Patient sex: F
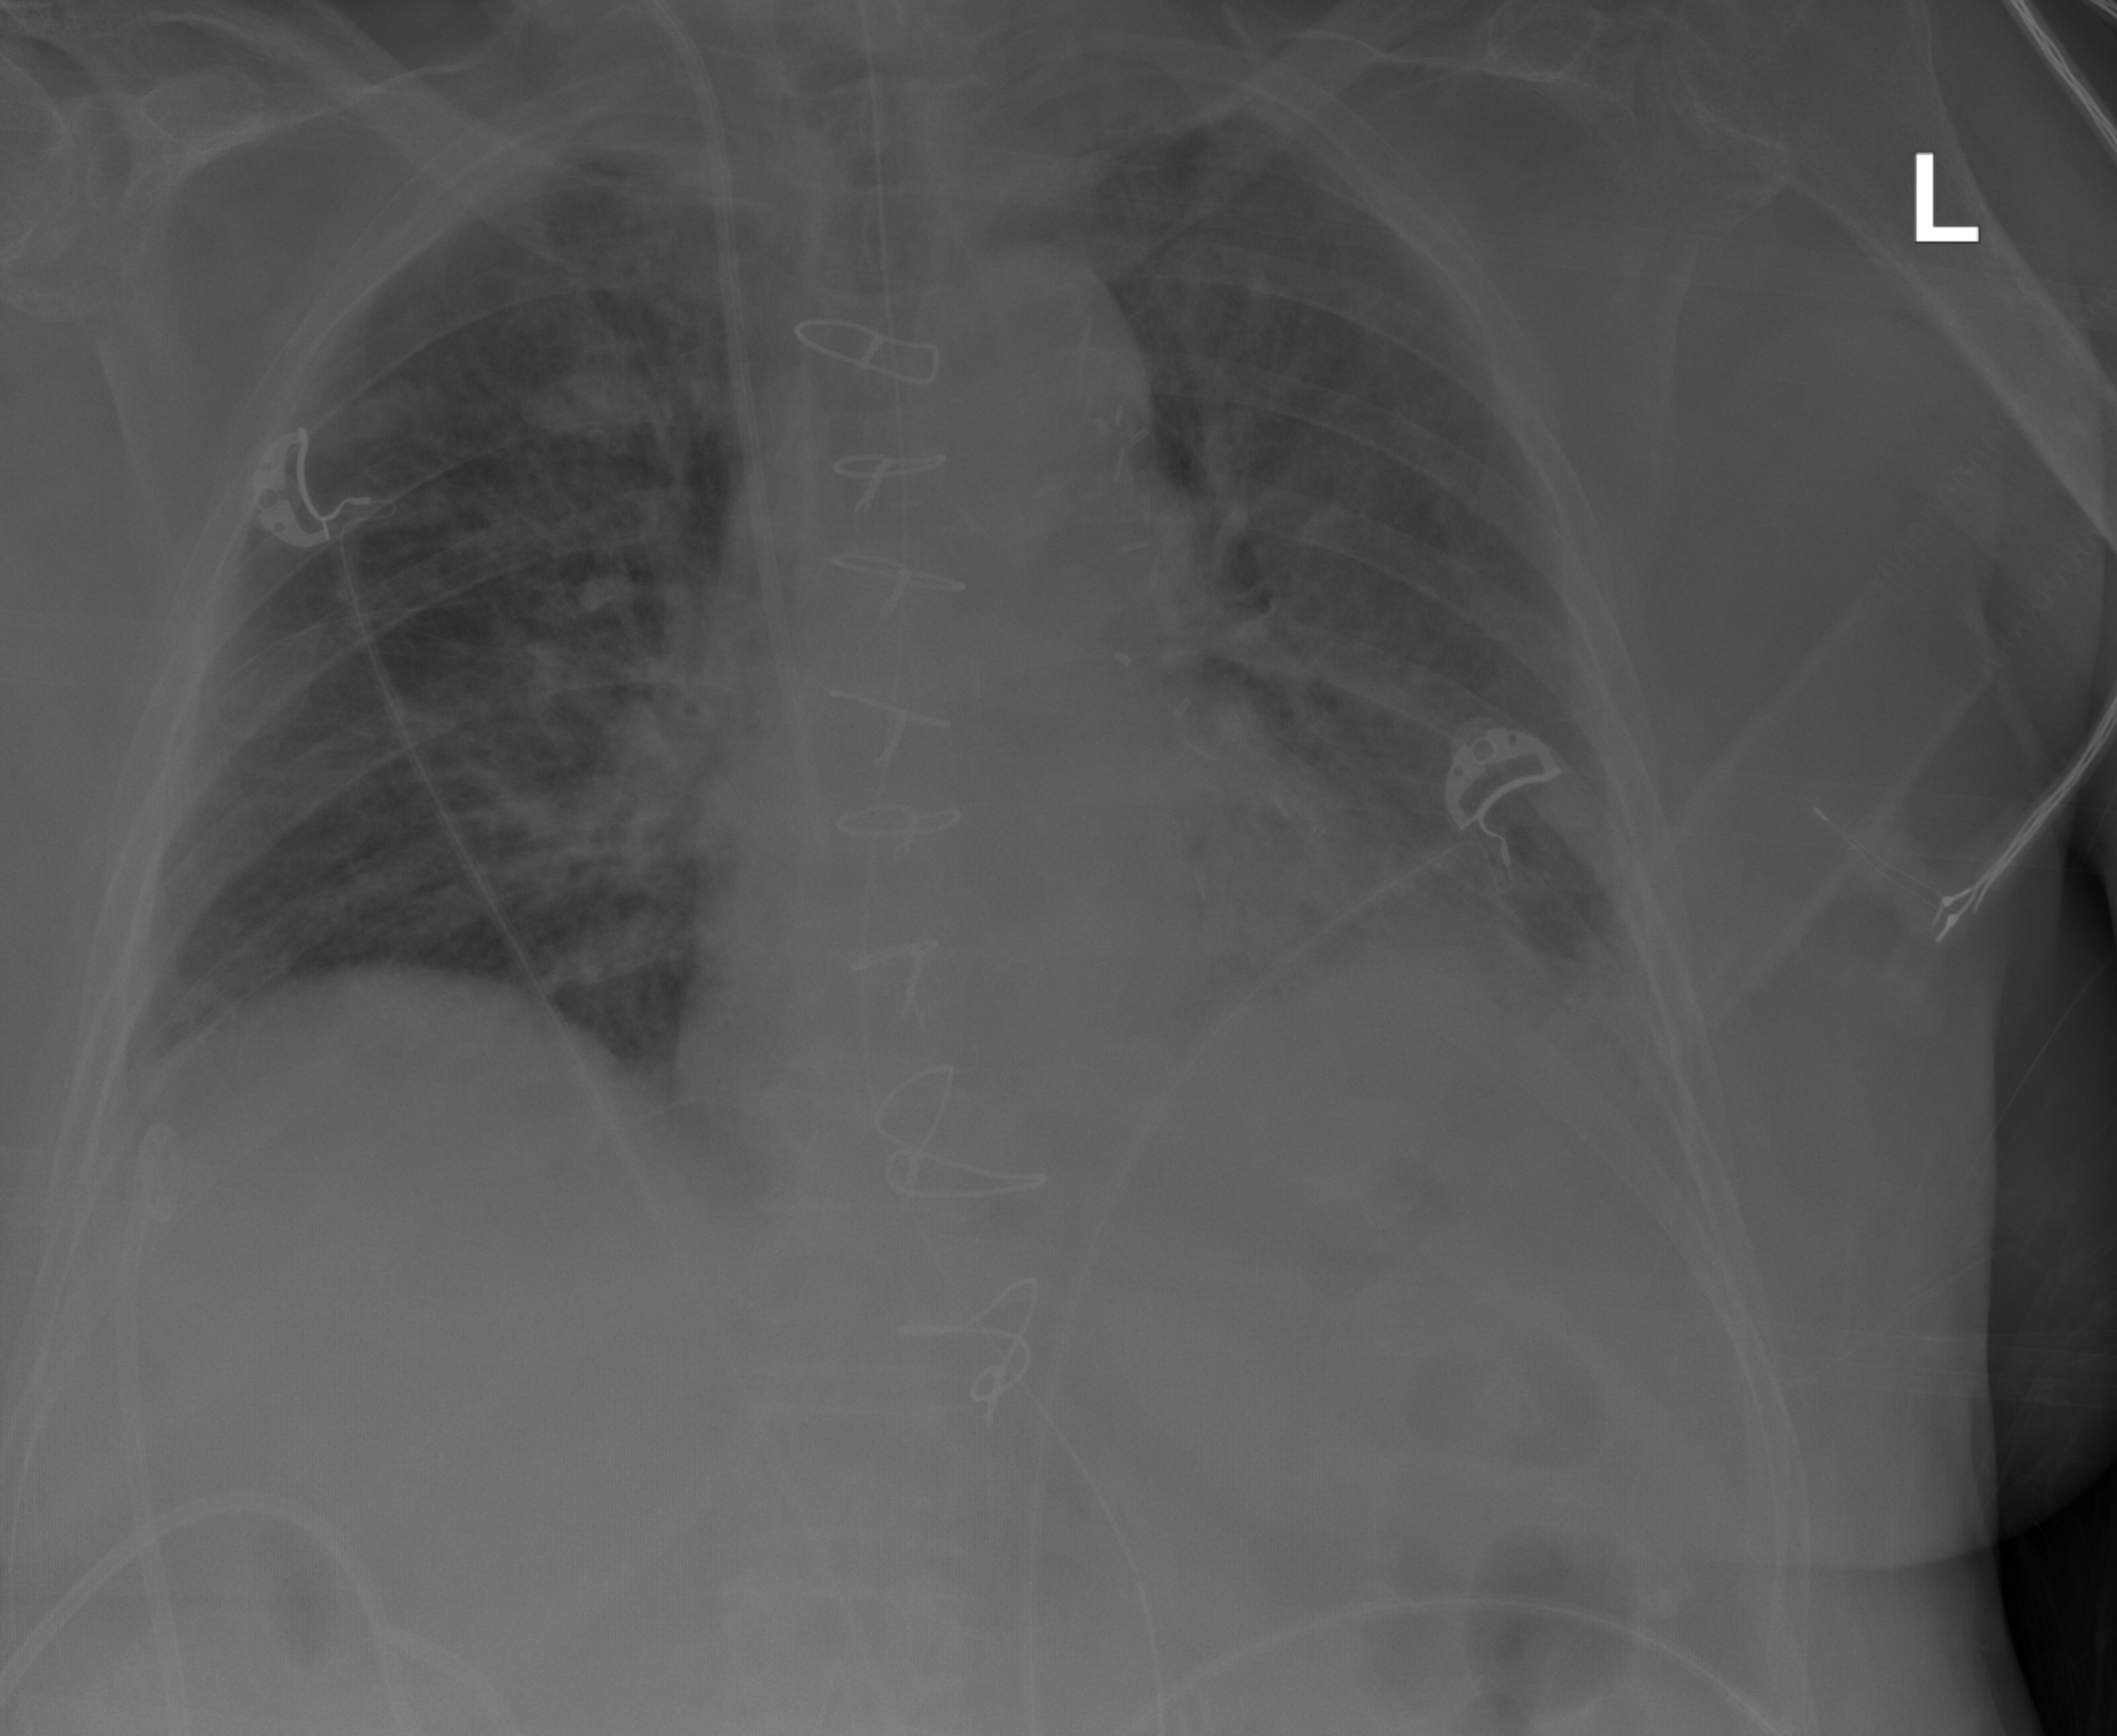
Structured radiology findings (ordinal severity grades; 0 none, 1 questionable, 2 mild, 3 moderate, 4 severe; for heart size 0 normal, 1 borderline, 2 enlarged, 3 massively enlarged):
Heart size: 2
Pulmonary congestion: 3
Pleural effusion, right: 2
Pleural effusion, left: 2
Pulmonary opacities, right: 2
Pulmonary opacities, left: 2
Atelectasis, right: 0
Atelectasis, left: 2